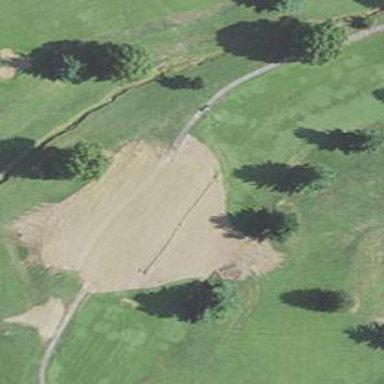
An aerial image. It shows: Golf hole.